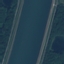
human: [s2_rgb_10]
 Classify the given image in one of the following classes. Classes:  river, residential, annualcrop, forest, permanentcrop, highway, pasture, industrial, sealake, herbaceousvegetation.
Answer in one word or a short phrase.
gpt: River